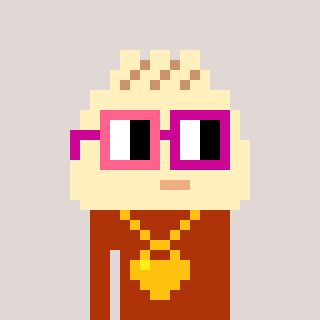
a pixel art character with square pink and red glasses, a porkbao-shaped head and a hotbrown-colored body on a warm background